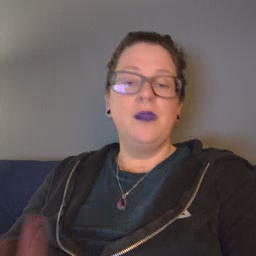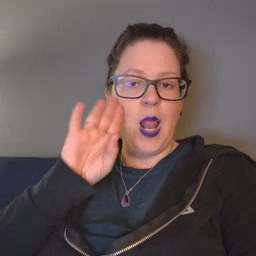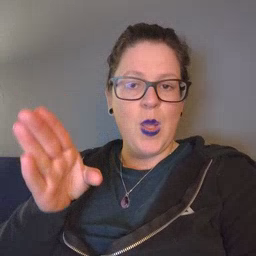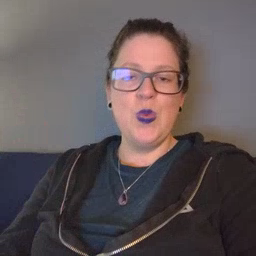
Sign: hello